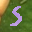
Label: 5